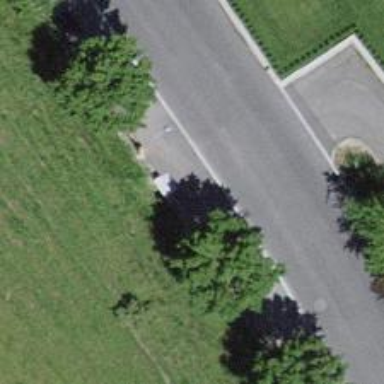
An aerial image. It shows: Bench.